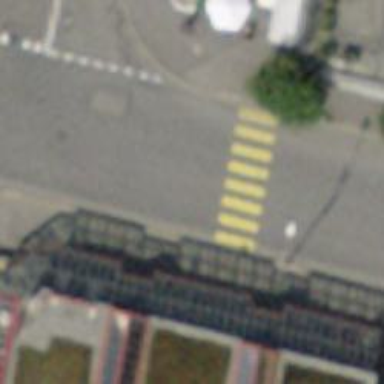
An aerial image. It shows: Zebra crossing on the road.